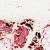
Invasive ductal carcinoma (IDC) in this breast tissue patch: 0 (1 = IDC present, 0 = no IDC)